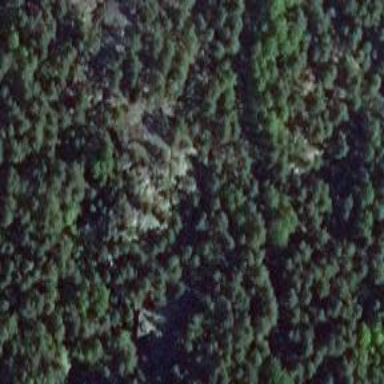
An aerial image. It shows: Natural cliff.